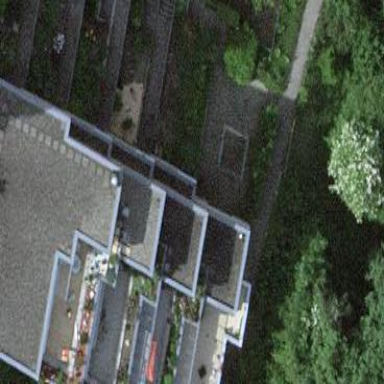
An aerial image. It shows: Terrace building.